Interaction volume radius: 10 \u00c5
Interaction volume height: 10 \u00c5
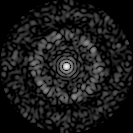
Disorder parameter: 0.8322